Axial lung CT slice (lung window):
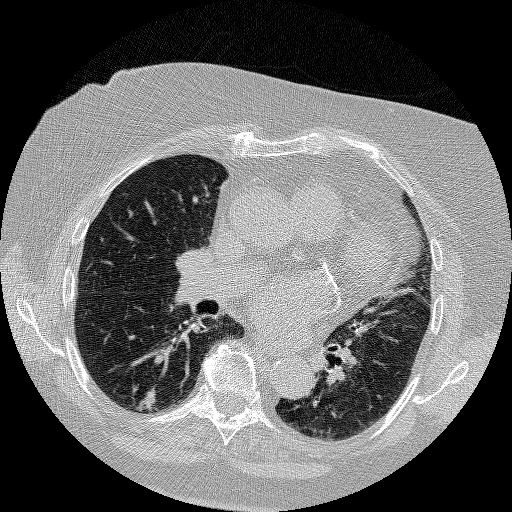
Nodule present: yes
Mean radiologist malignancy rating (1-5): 3